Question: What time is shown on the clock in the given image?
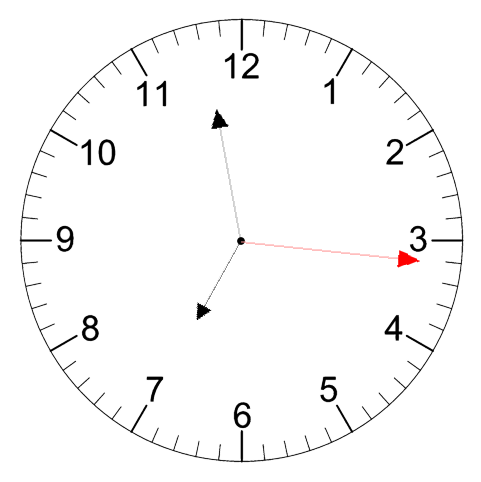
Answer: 06:58:16